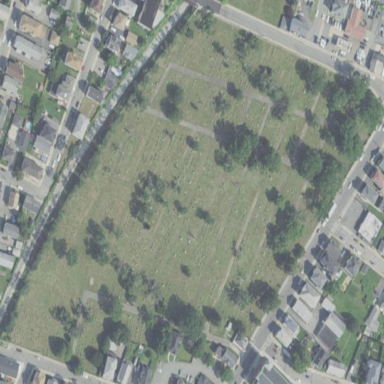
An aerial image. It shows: Cemetery with graves.